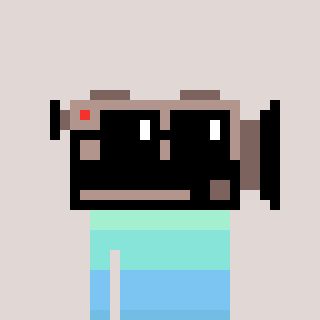
a pixel art character with square black sunglasses, a camcorder-shaped head and a bege-colored body on a warm background